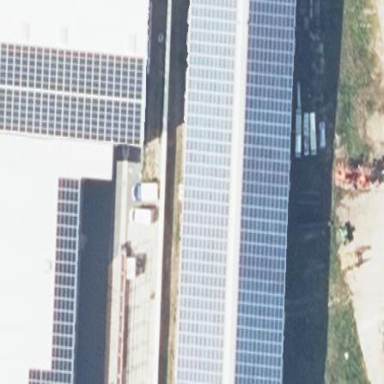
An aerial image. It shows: Small solar photovoltaic panel generator at farm auxiliary building.